Question: I am trying to bring in a overlay that comes on the top of a image when you hover with your mouse. Currently I have it coming just from the top, and eases down to the bottom. What I am trying to achieve though, is have the overlay split into 2 sections, coming from the top left and bottom right and join in the middle. I know this is hard to understand with just text, so I created an image.

I have seen this done before, but am not sure what it is called, or how to achieve the effect. Help would be appreciated
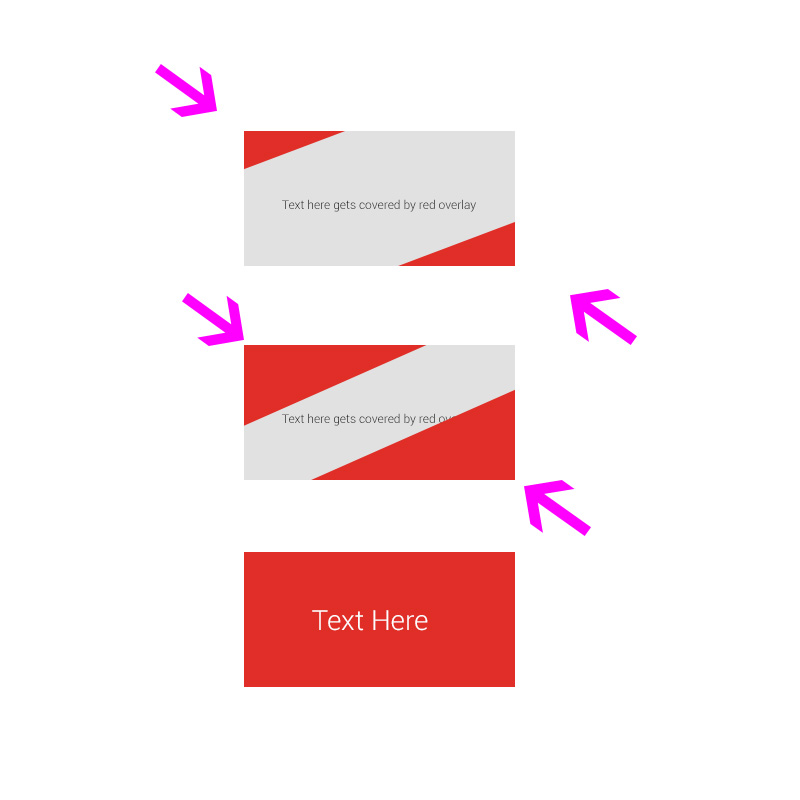
Answer: Here's my stab at it: <URL>
The basic idea is that you're just doing <URL>, but with the wrapper element rotated. This solution would obviously need to checked for compatibility.
This could be achieved without a '.slide' element, but would require more manual positioning of the elements.